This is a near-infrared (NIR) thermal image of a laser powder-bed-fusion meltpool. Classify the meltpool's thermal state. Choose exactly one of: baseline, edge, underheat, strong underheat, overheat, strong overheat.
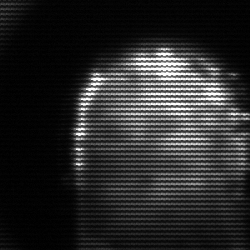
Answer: baseline